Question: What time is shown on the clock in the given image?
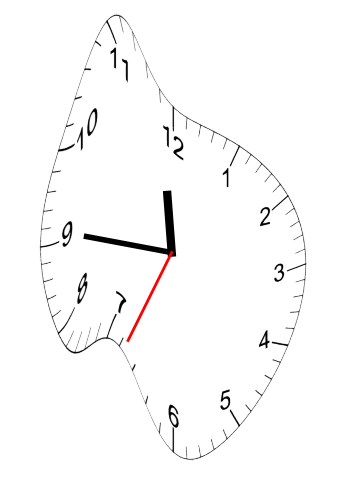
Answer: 11:45:34